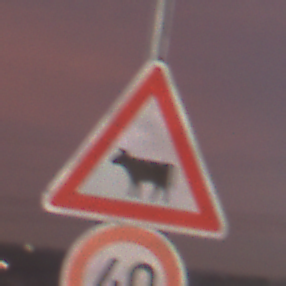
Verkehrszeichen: ViehtriebRechts
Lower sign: Geschwindigkeit40
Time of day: SunriseSunset
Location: Outdoor (Urban)
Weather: PartlyCloudy
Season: NotSpecified
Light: Artificial